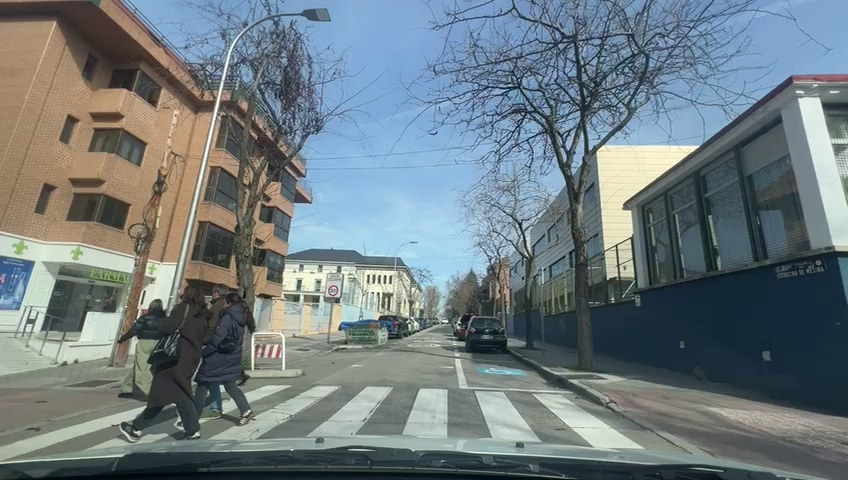
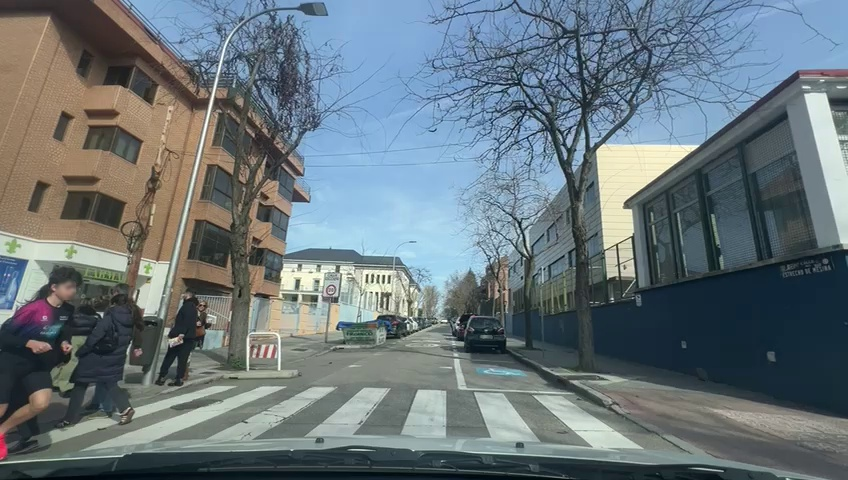
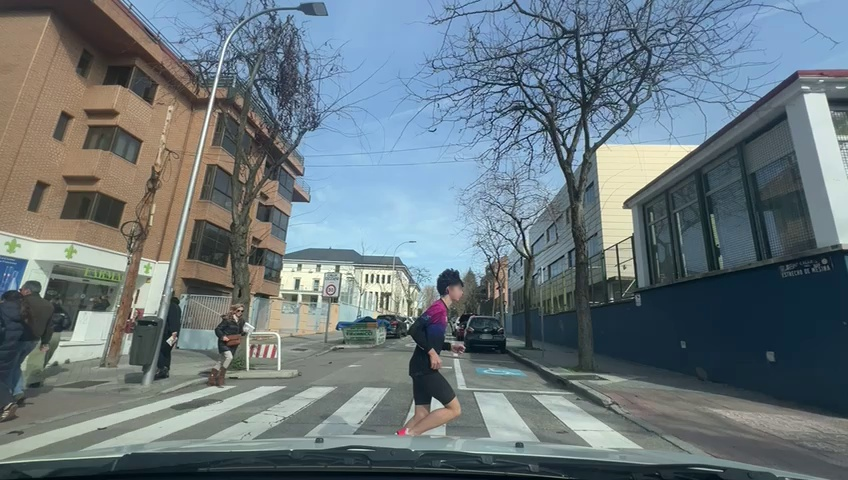
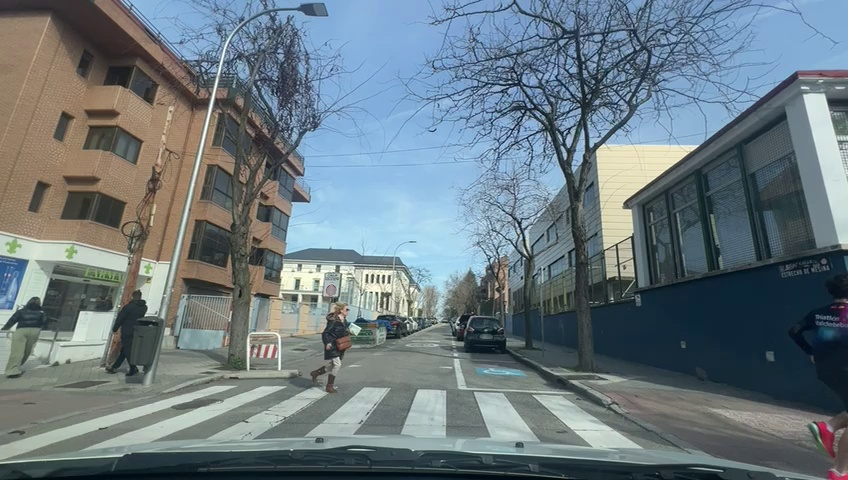
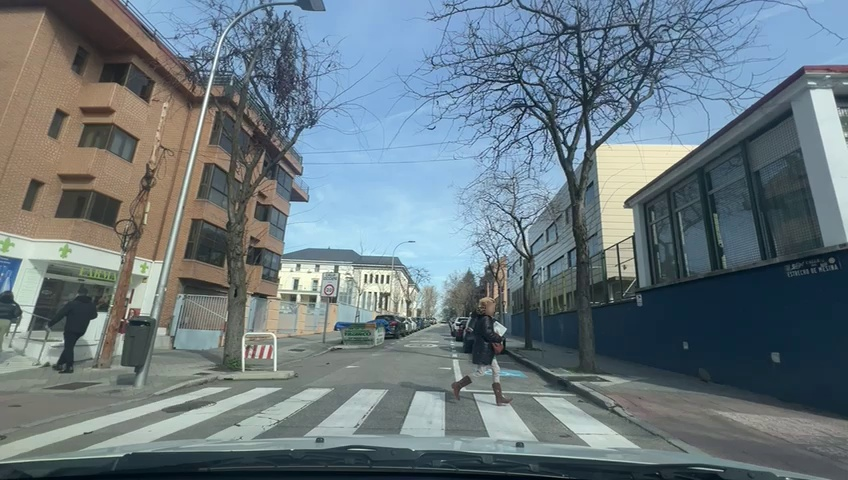
Situation: Crossing object
Question: Is there any discontinuity in the ego lane ahead?
Answer: No
Reasoning: Ego is standing in front of a crossing walk

Situation: Crossing object
Question: Is any vehicle or pedestrian crossing the path of the ego vehicle from a different direction?
Answer: Yes
Reasoning: Few pedestrians are crossing in front of the ego

Situation: Crossing object
Question: Is there a vehicle ahead in the ego lane traveling in the same direction as the ego vehicle?
Answer: No
Reasoning: The are not vehicles in front ego, only pedestrians walking perpendicular to the ego

Situation: Crossing object
Question: Is there any crossing object in the ego lane ahead?
Answer: Yes
Reasoning: few pedestrians in front the ego are crossing the crossing walk